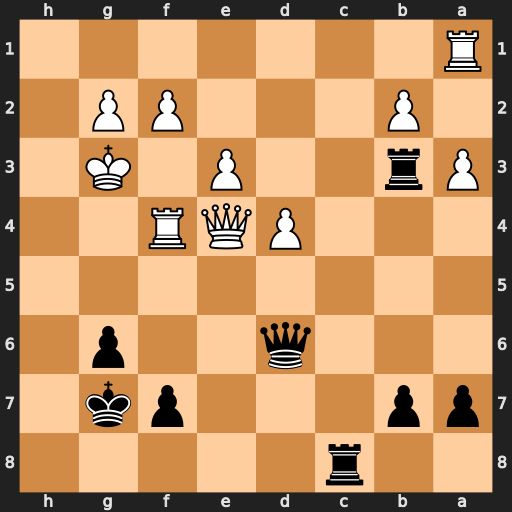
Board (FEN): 2r5/pp3pk1/3q2p1/8/3PQR2/Pr2P1K1/1P3PP1/R7
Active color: b
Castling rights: -
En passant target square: -
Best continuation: g5 Qe5+ Qxe5 dxe5 gxf4+